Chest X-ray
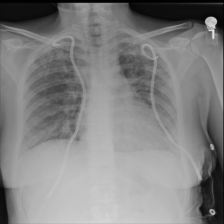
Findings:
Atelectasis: negative
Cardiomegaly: negative
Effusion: negative
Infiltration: negative
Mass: negative
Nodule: positive
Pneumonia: negative
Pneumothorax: negative
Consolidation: negative
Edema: negative
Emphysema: negative
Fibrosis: negative
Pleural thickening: negative
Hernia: negative